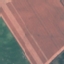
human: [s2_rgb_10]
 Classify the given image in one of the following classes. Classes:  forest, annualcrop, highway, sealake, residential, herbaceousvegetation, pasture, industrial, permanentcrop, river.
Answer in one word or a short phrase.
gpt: AnnualCrop